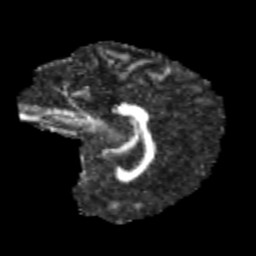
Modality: FA
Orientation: sagittal
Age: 14
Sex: female
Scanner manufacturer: siemens
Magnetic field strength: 3 T
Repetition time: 3.8 s
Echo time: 0.07 s